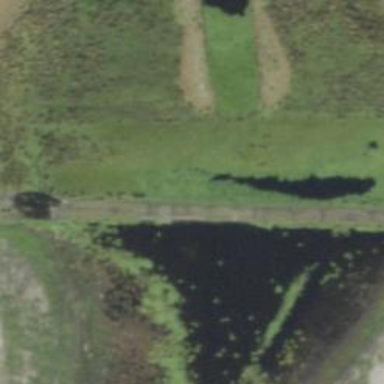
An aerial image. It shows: Marshy wetland area.